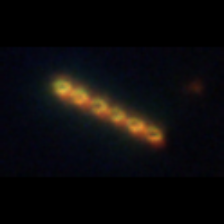
Taxon: Skeletonema
Group: Diatoms